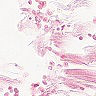
Metastatic tissue present: no